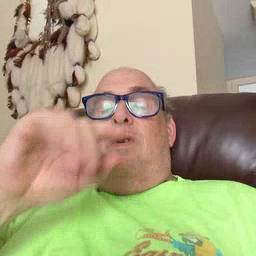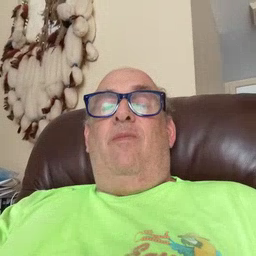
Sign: drink